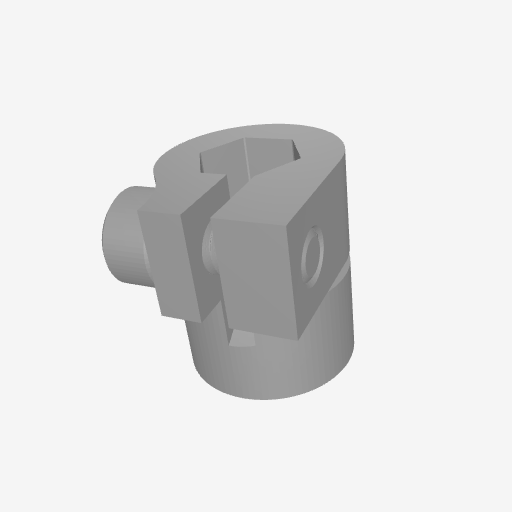
Part: ServoShaftCoupler8ID